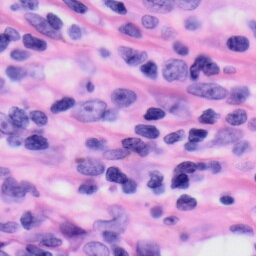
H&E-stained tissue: Skin